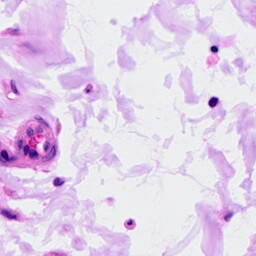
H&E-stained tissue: Ovarian